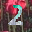
Label: 2